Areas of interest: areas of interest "Nanfeng Industrial City"
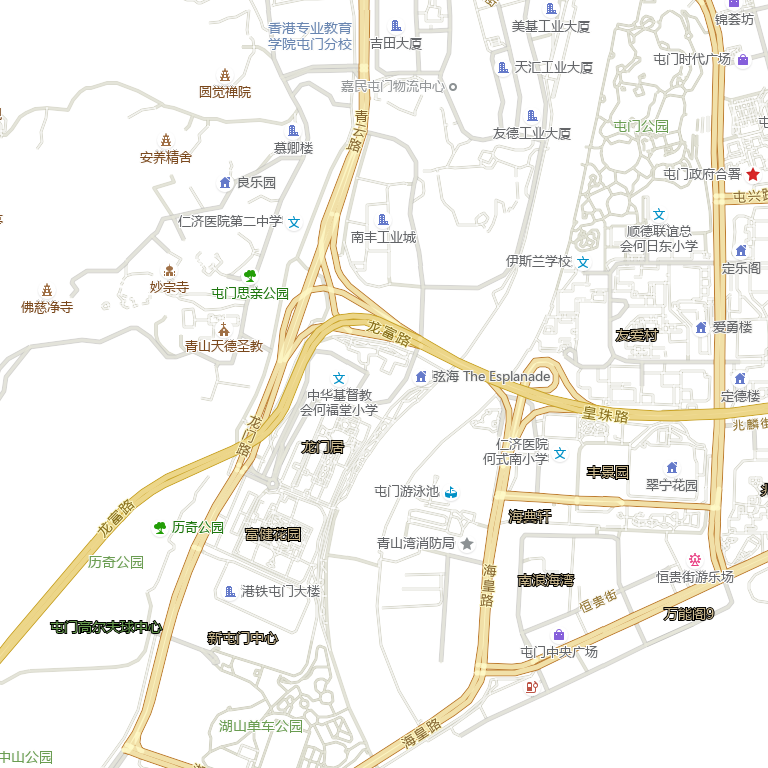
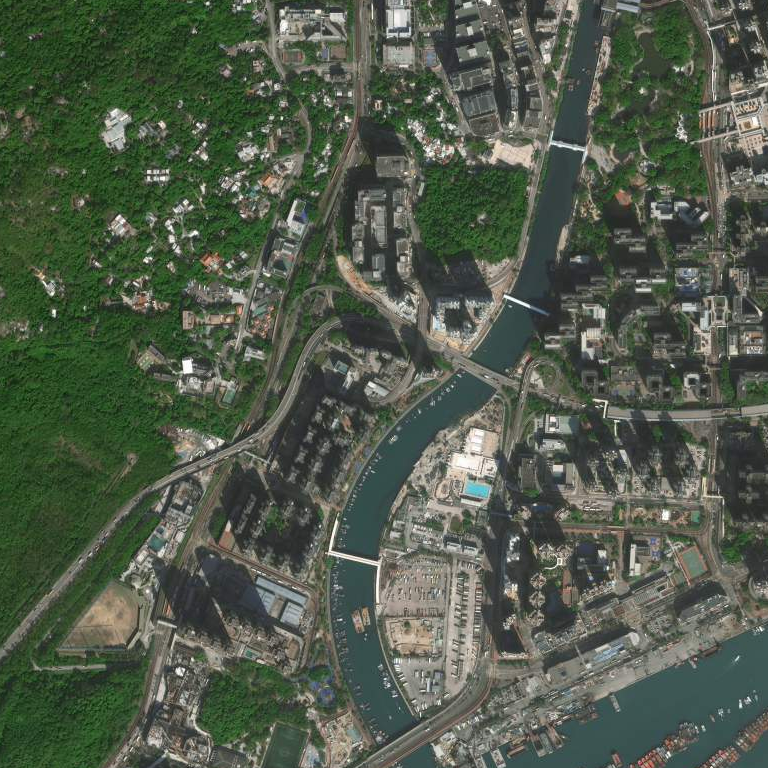